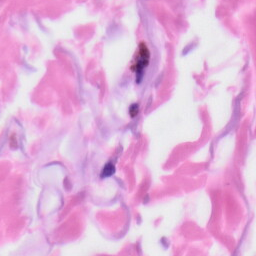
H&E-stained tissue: Skin